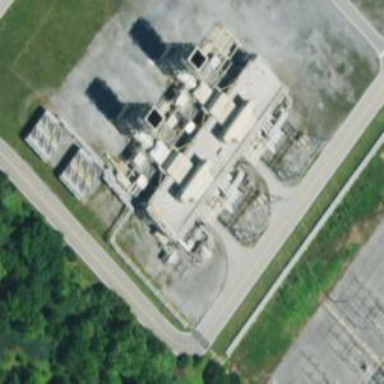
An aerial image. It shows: Gas turbine generator is in use.